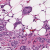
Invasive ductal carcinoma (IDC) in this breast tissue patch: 0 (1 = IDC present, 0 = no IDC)